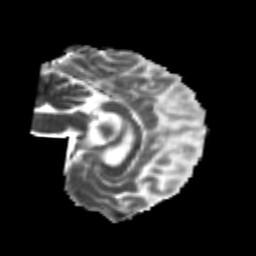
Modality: MD
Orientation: sagittal
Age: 23
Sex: female
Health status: healthy
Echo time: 0.074 s